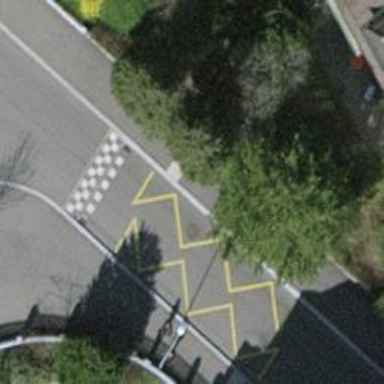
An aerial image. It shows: Bus stop with designated stop position for public transport.